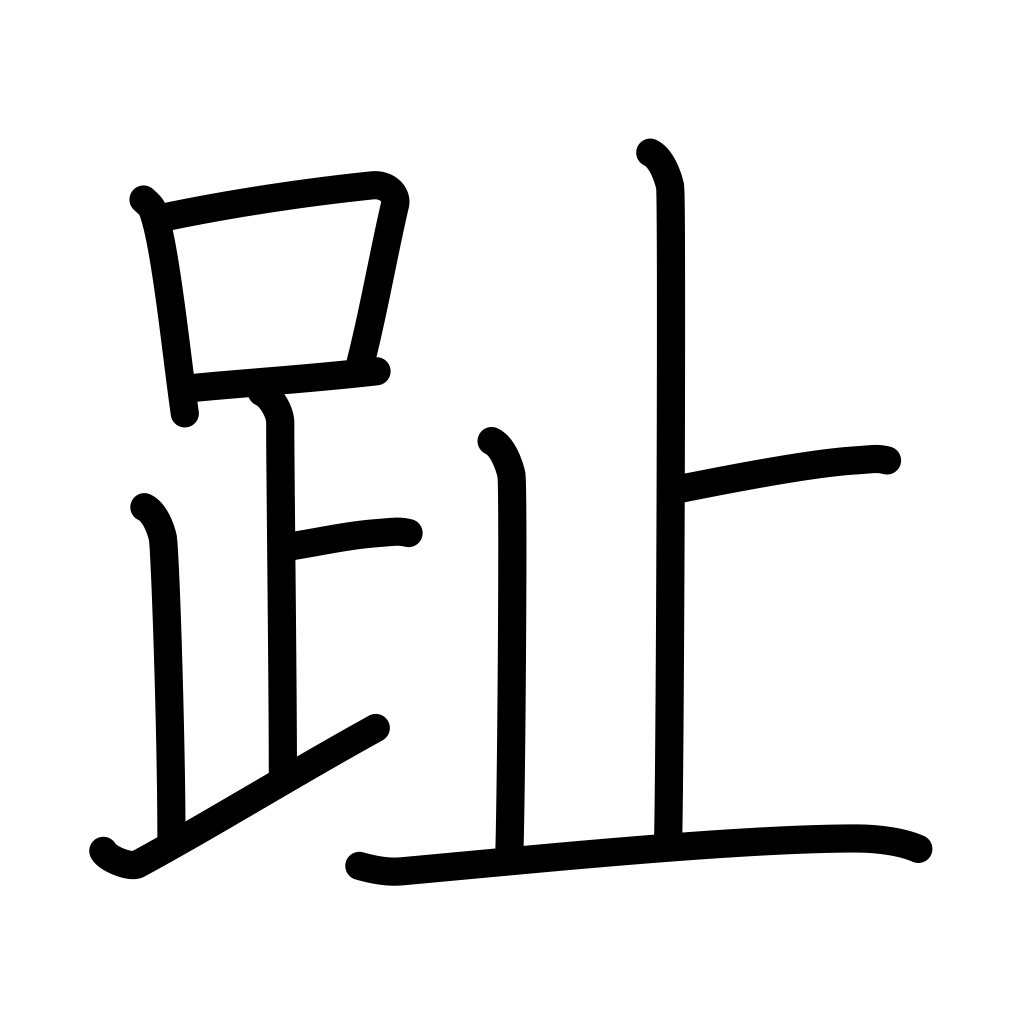
Meaning: footprint, remains